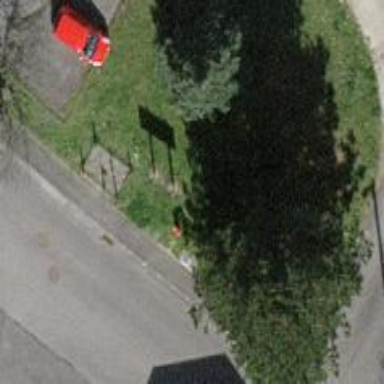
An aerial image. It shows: Red object.